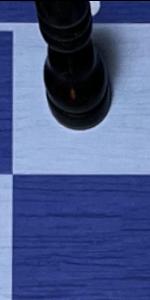
Label: Empty